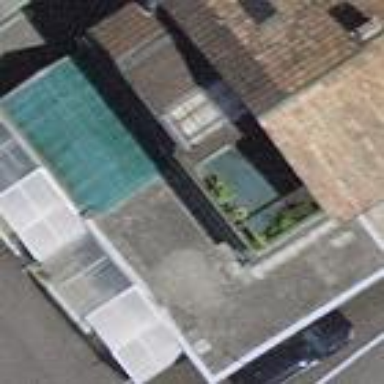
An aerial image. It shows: Building with flat roof.